Question: I have created a form with submit button. If "price" for a particular product is already filled then the Submit button must be disabled:

'''
<?php
$host="localhost";
$username="root";
$password="";
$db_name="ge";
$con=mysqli_connect("$host", "$username", "$password","$db_name")or die("Your Connection is in error");
$sql="SELECT pname,catogery,email FROM quetation WHERE catogery = '$catogery'";
$results=mysqli_query($con,$sql);
$count=mysqli_num_rows($results);
if($count == 0) {
echo "<font color="#0000"><h1 align="center">No details found</h1></font>";
} else {
$resource=mysqli_query($con,$sql);
echo "<font color="#000000">
<h2 align="center"></h2>
<table align="center" border="1" width="50%">
<tr>
<td><b>ProdName</b></td>
<td><b>Catogery</b></td>
<td><b>Price</b></td>
</tr> ";
while($result=mysqli_fetch_array($resource)) {
echo "
<div class="row">
<div class="input-field col s12">
<tr>
<td>".$result[0]."</td>
<td>".$result[1]."</td>
<td>
<form name="abc" methos="post" action="postprice.php">
<input type="submit" value="send">
</form>
</td>
</div>
</div>
</tr>";
} echo "</table></font>";
}
?>
'''
Whenever I load this page it should check the database and if price value is filled then it should disable the send button.
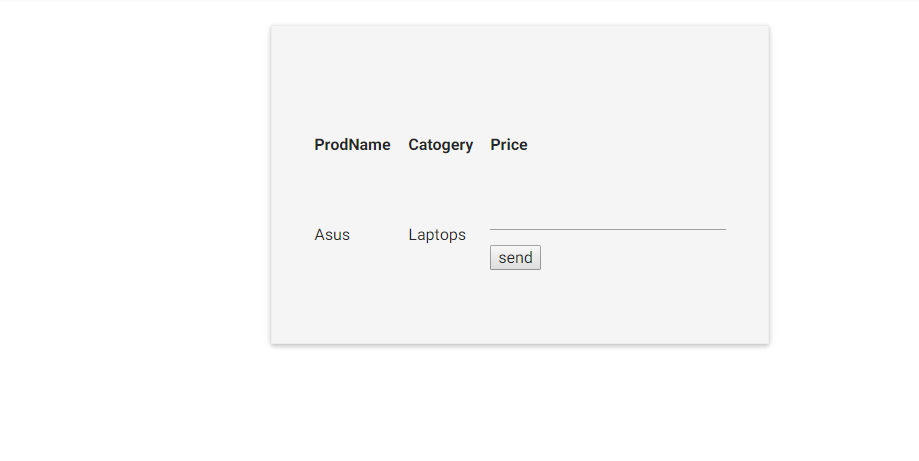
Answer: Use the below code in the submit button:
'''
<input type="submit" onClick="this.disabled=true;">
'''
This will disable the button after clicking the submit button. Hope it helps you.
PLz try this code, hope it will work.
'''
<?php
$host="localhost";
$username="root";
$password="";
$db_name="ge";
$con=mysqli_connect("$host", "$username", "$password","$db_name")or die("Your Connection is in error");
$sql="SELECT pname,catogery,email,price FROM quetation WHERE catogery = '$catogery'";
$results=mysqli_query($con,$sql);
$count=mysqli_num_rows($results);
if($count == 0)
{
echo "<font color="#0000"><h1 align="center">No details found</h1></font>";
}
else
{
$resource=mysqli_query($con,$sql);
echo "<font color="#000000">
<h2 align="center"></h2>
<table align="center" border="1" width="50%">
<tr>
<td><b>ProdName</b></td>
<td><b>Catogery</b></td>
<td><b>Price</b></td>
</tr> ";
while($result=mysqli_fetch_array($resource))
{
echo "
<div class="row">
<div class="input-field col s12">
<tr>
<td>".$result[0]."</td>
<td>".$result[1]."</td>
<td><form name="abc" methos="post" action="postprice.php">";
if($result[3]==''){
echo "<input type="submit" value="send" onClick='this.disabled=true;'>";
} else {
echo "<input type="submit" value="send" disabled>";
}
echo "</td>
</form>
</div>
</div>
</tr>";
}echo "</table></font>";
}
?>
'''